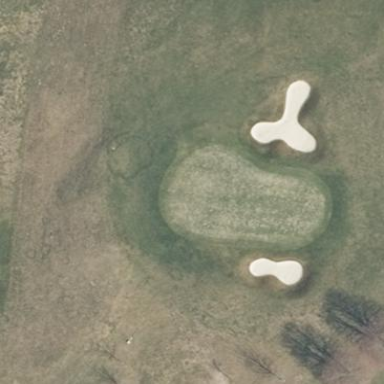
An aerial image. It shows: Golf green.